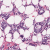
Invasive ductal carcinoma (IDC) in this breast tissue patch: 1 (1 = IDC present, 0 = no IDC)